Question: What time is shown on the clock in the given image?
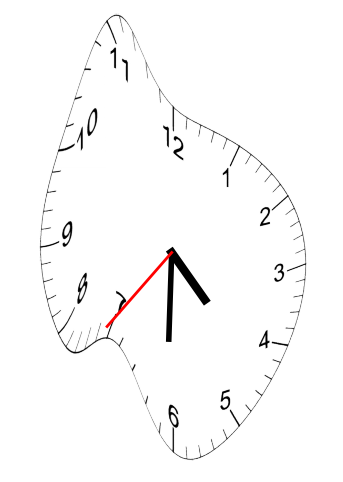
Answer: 04:30:36